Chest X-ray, AP view. Patient: 57 years old, sex M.
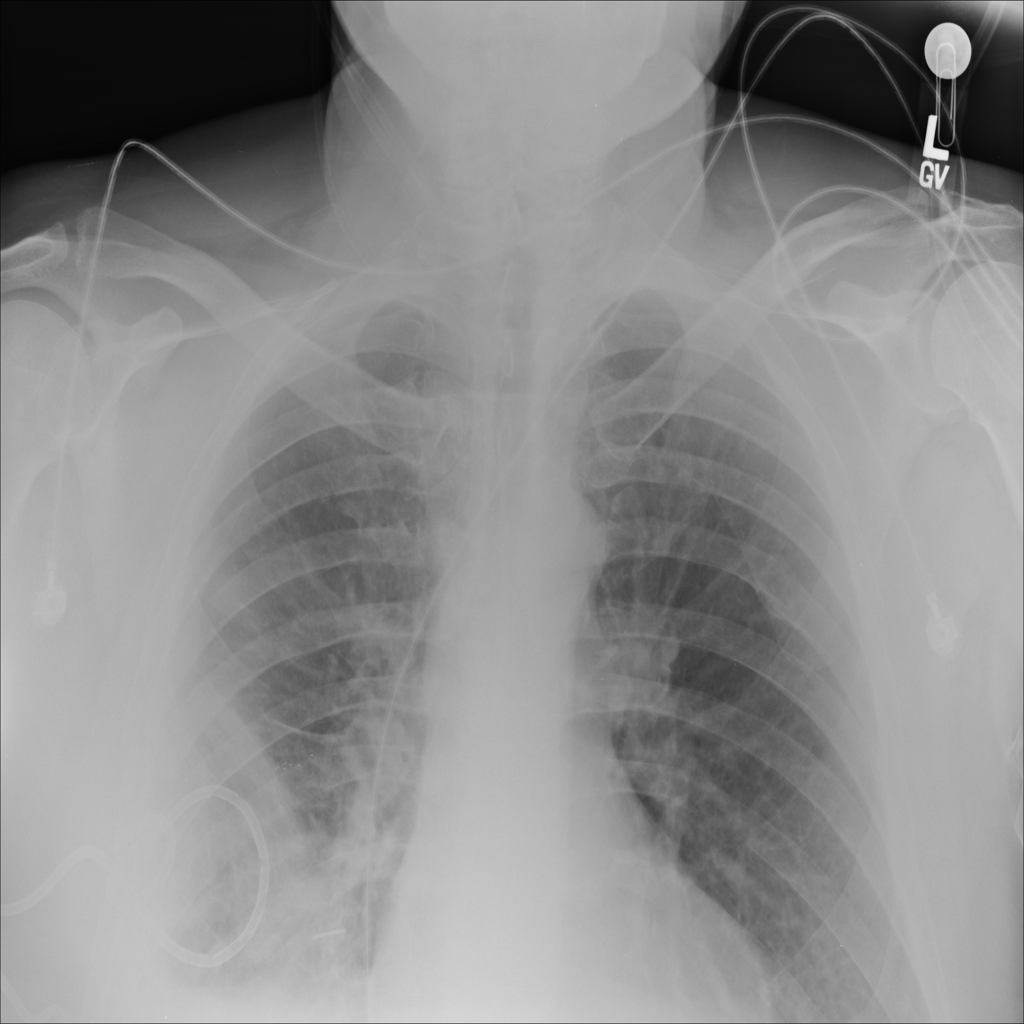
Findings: Infiltration, Mass